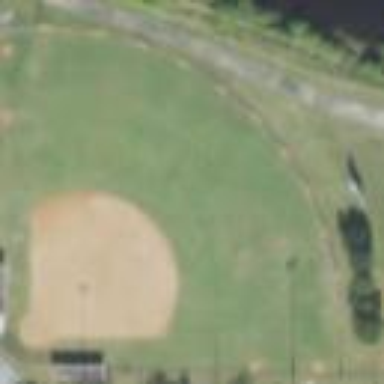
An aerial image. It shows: Baseball pitch for leisure land activities.